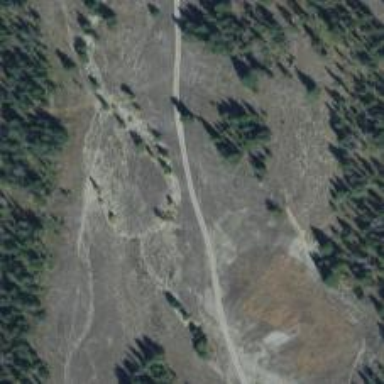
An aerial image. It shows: Track road.